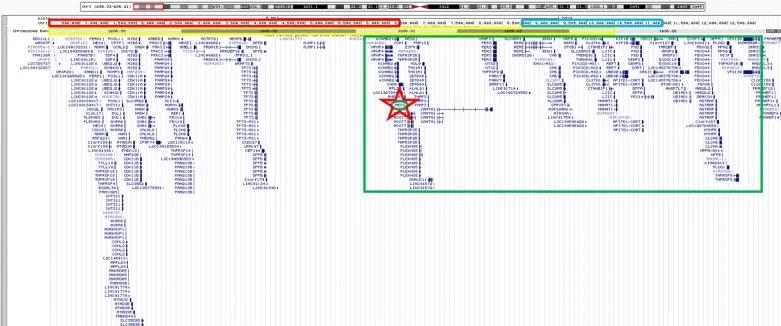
The USCS genome browser (GRCh37/hg19) showed more than 80 genes involved in the deleted region in our patient (green rectangle) which overlaps with both the proximal region (red rectangle) and the distal region (blue rectangle). Also, we showed that the HES3 gene (red star) is included in both our patient's deleted region (green rectangle) and Neal's deleted region (yellow rectangle).
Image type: chart (chart)